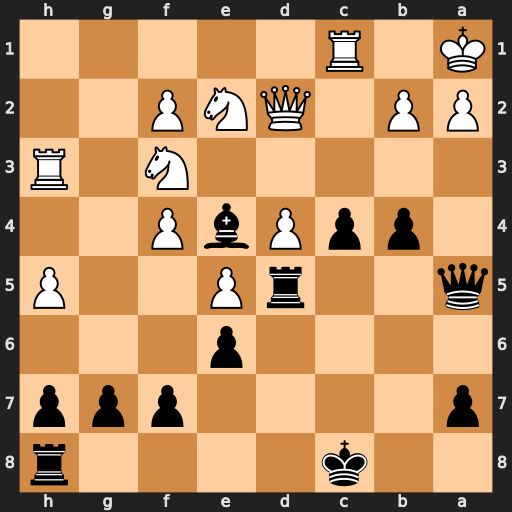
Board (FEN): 2k4r/p4ppp/4p3/q2rP2P/1ppPbP2/5N1R/PP1QNP2/K1R5
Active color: b
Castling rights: -
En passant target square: -
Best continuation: Qxa2+ Kxa2 Ra5#